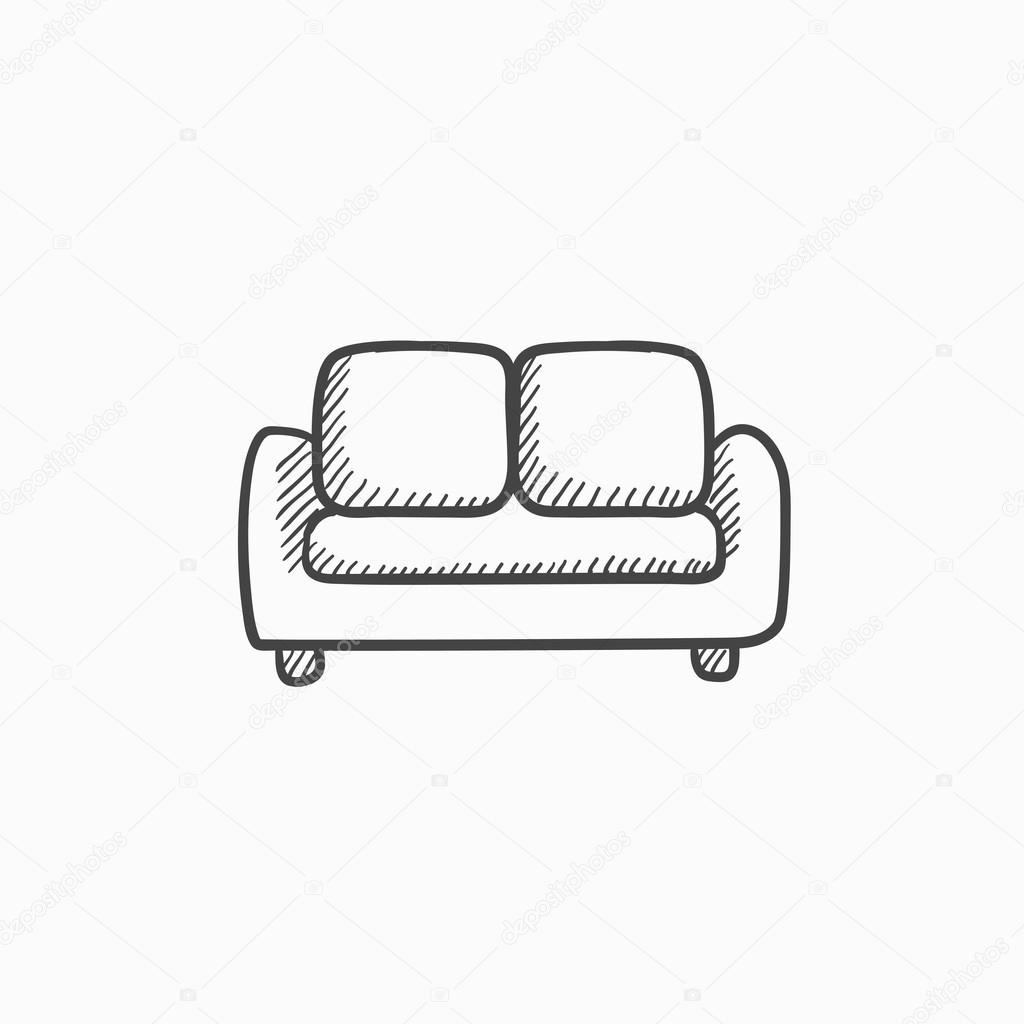
Label: studio couch, day bed